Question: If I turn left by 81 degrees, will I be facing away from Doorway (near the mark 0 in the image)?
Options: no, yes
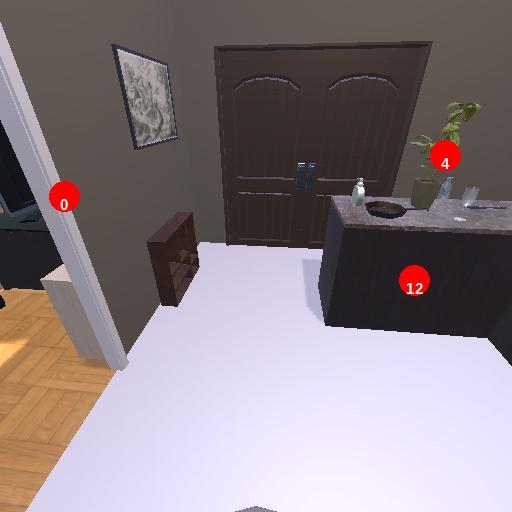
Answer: no